Here is the wavelet time-frequency representation (scalogram) of a rolling-element bearing's vibration measurement. Classify the bearing condition as one of: normal, inner_race, outer_race, ball.
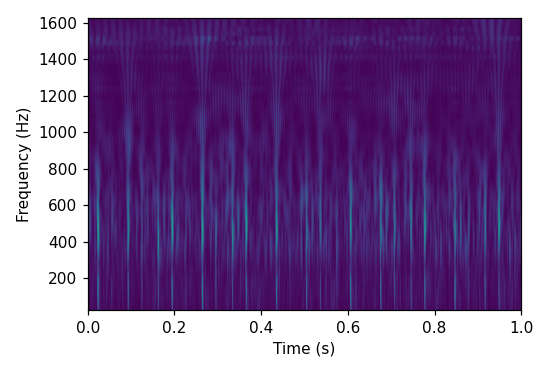
Answer: inner_race